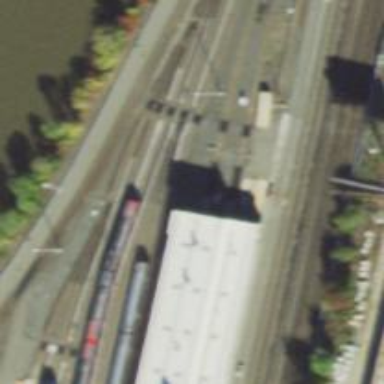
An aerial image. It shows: Electrified rail yard in service.